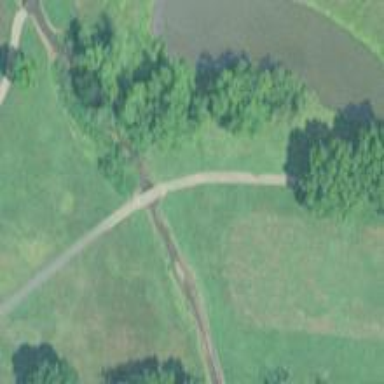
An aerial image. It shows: Path on bridge designed for golf carts.